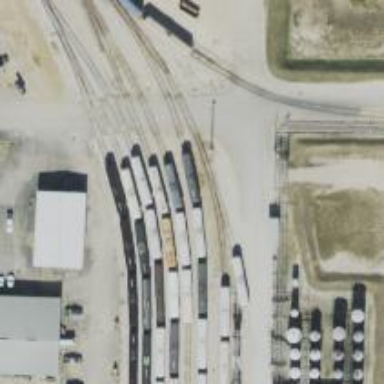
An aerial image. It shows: Rail spur service for transporting petroleum.